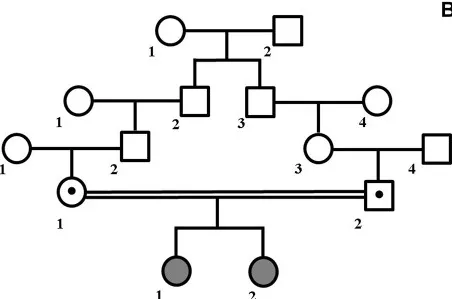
Family pedigree and brain MRI scan. (A) Family pedigree.
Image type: radiology (x_ray)